Question: I am trying to create a JQuery-UI dialog with a jquery-ui tabbed construction embedded within it. This is my function:
'''
<script type="text/javascript" language="javascript" charset="utf-8">
function createDialog(title, text) {
var tstr="<div id='tabs' >"
+"<ul>"
+"<li><a href='#tabs-1'>A</a></li>"
+"<li><a href='#tabs-2'>B</a></li>"
+"</ul>"
+"<div id='tabs-1'>"
+"A Stuff Goes Here"
+"</div>"
+"<div id='tabs-2'>B Stuff Goes Here"
+"</div>"
+"</div>"
return $("<div class='dialog' title='" + title + "'><p>" + tstr + "</p></div>")
.dialog({
resizable:true,
height:480,
width:650,
modal:true,
buttons: {
"Dismiss": function() {
$( this ).dialog( "close" );
}
}
});
tabs.tabs();
}
</script>
'''
The dialog appears when the function is called, but the tabs are formatted as links. Can anyone give me an idea as to what is wrong? Note that the function is being called from a JQuery datatables callback.

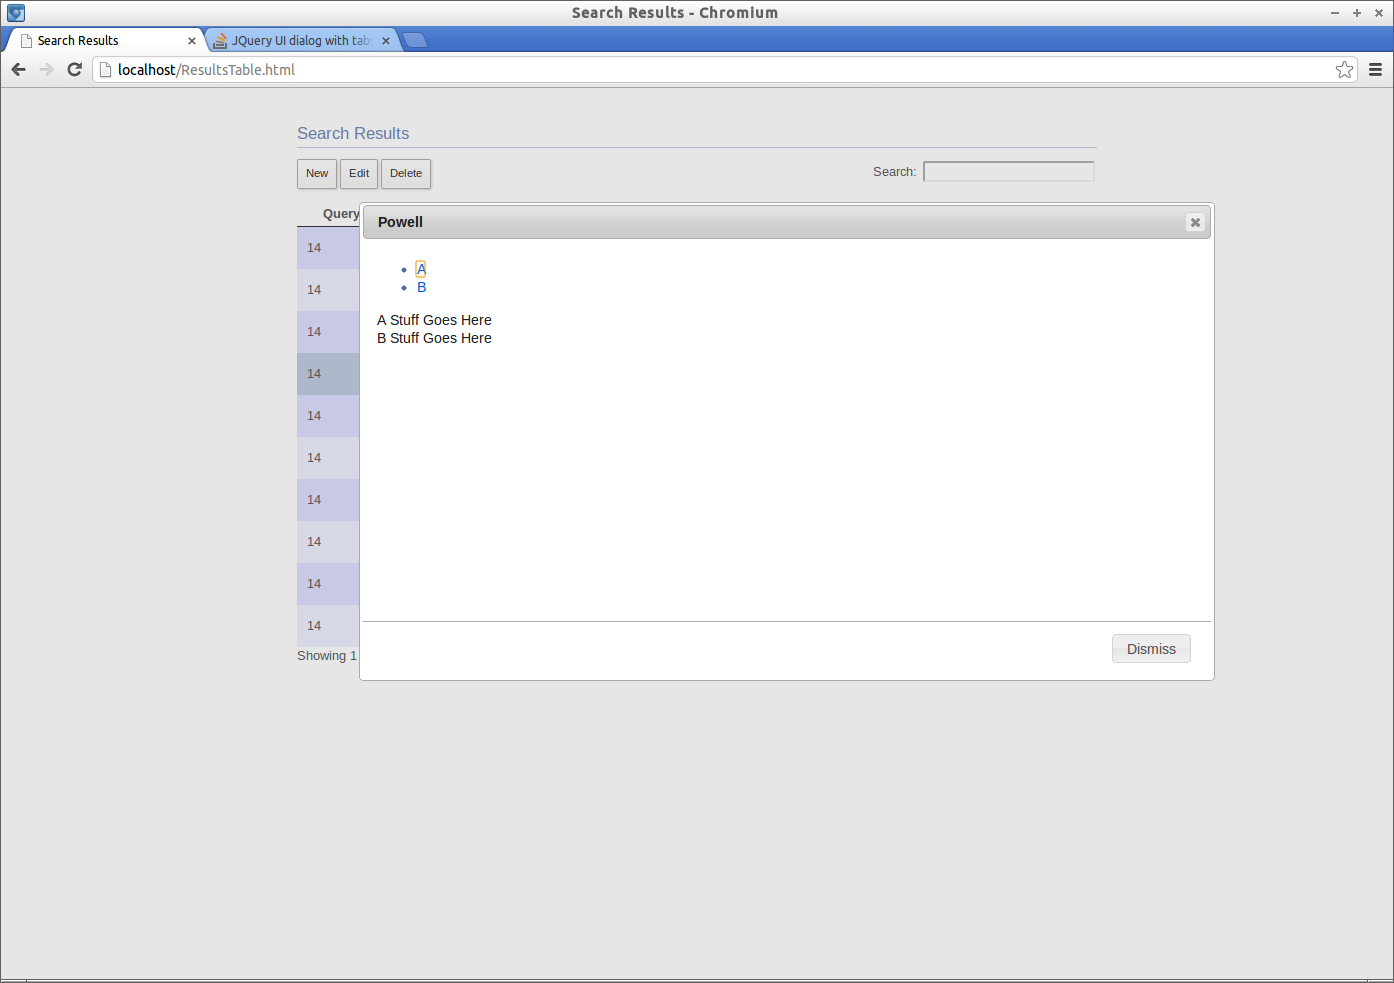
Answer: 1. "tabs" is not defined in your example
2. since you're creating a dialog in your return you'll need to chain the tabs call with the dialog call.
eg:
...
'''
return $("<div class='dialog' title='" + title + "'><p>" + tstr + "</p></div>")
.dialog({
resizable:true,
height:480,
width:650,
modal:true,
buttons: {
"Dismiss": function() {
$( this ).dialog( "close" );
}
}
}).tabs();
'''
you were on the right path but since "tabs()" is called after the return it'll never execute. also, since the "tabs" variable isn't defined you would've gotten a reference error.